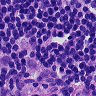
Metastatic tissue present: no